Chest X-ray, AP view. Patient: 35 years old, sex M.
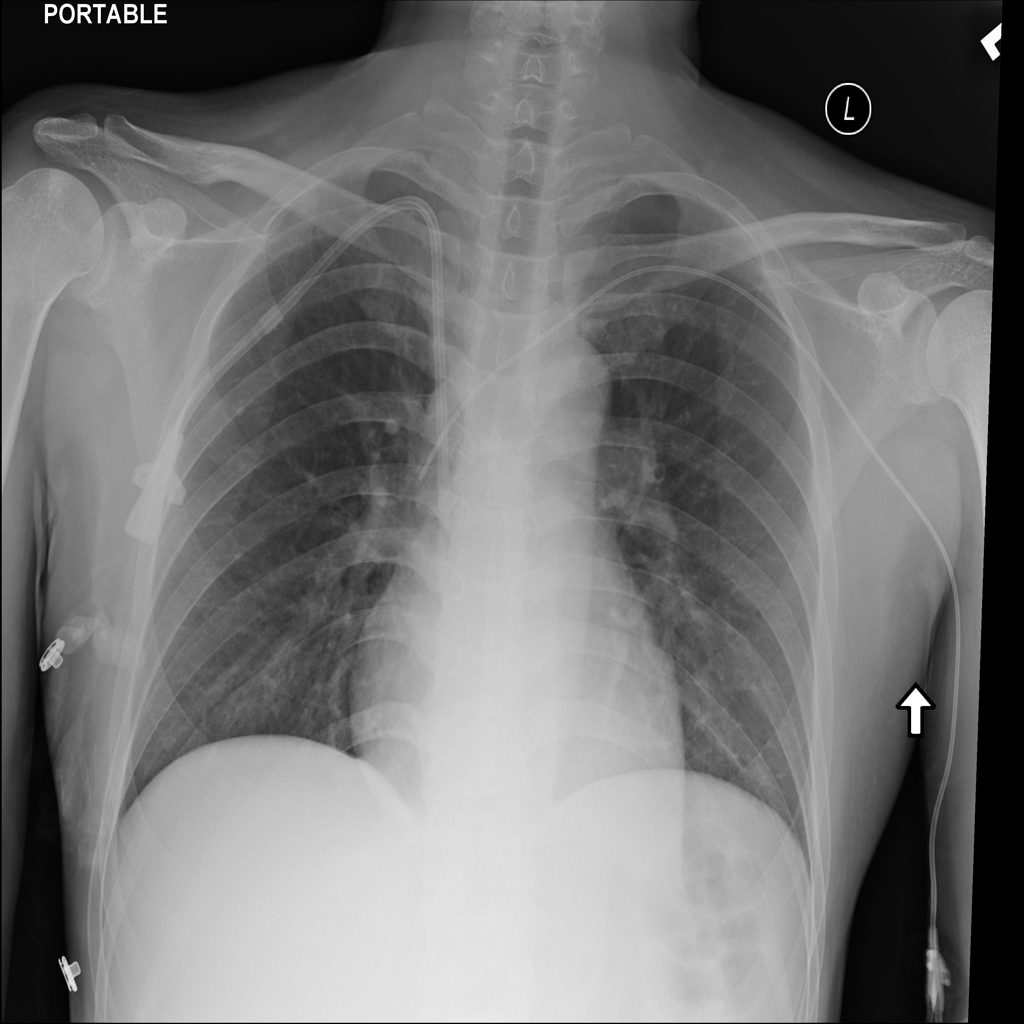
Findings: No Finding